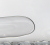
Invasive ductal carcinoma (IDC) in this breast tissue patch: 0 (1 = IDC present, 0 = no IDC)